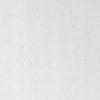
Label: not_dusty